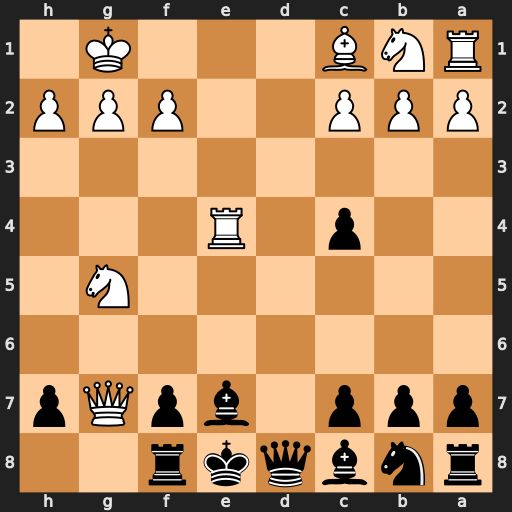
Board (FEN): rnbqkr2/ppp1bpQp/8/6N1/2p1R3/8/PPP2PPP/RNB3K1
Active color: b
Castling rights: q
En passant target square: -
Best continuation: Qd1+ Re1 Qxe1#